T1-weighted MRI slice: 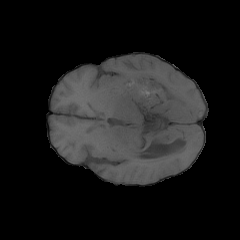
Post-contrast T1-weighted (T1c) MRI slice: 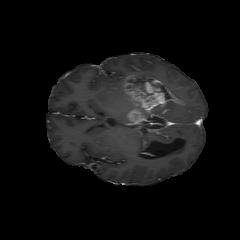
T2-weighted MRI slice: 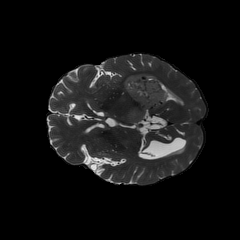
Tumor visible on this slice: yes